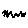
Label: zigzag